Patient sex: M
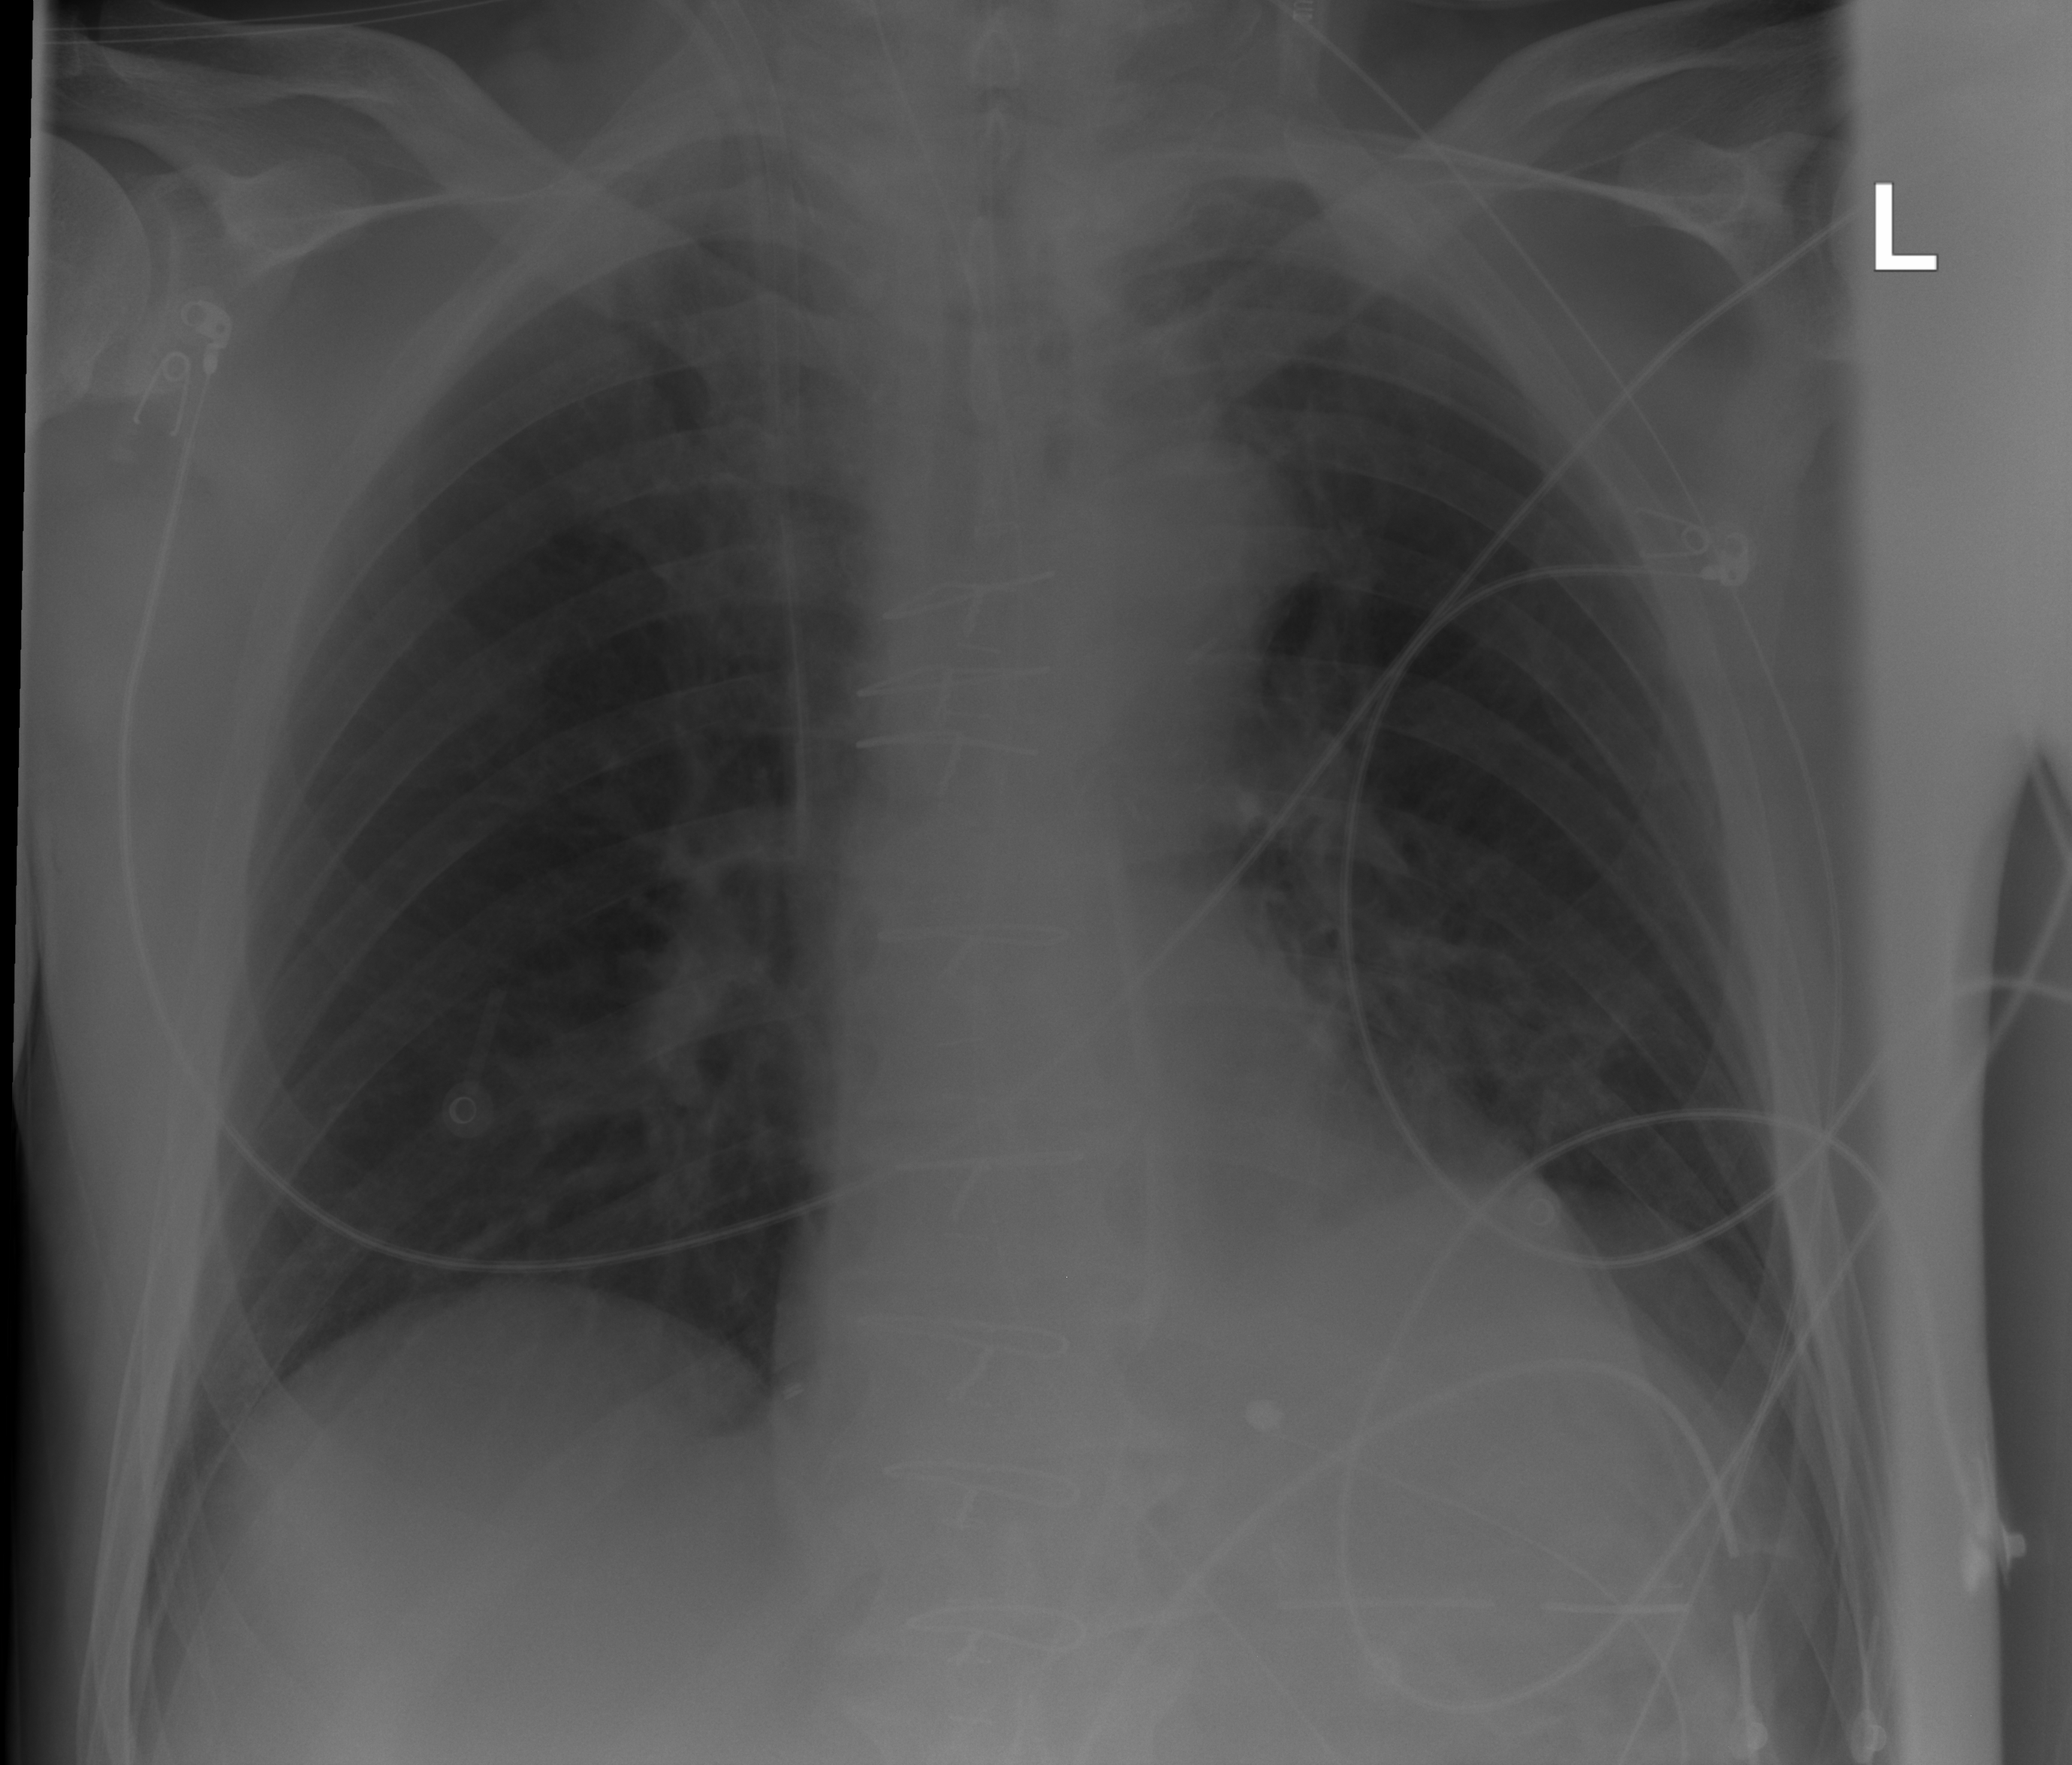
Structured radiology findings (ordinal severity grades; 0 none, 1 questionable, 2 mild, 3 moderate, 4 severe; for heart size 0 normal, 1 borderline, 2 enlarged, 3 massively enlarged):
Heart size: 0
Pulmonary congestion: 0
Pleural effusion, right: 0
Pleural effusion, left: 0
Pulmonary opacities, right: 0
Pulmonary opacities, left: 0
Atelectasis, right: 0
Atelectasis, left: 0